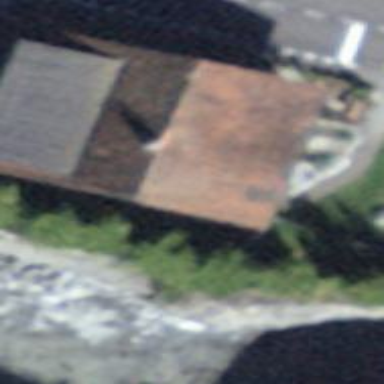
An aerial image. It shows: Guest house for tourism purposes.